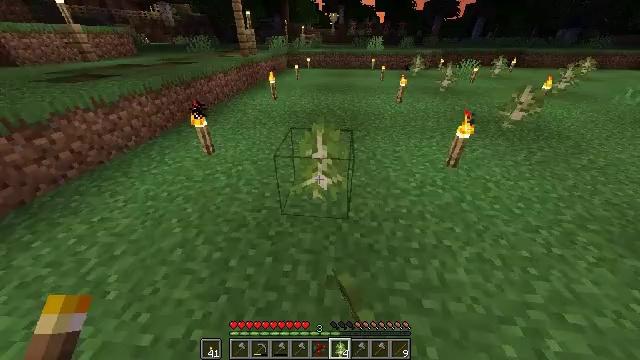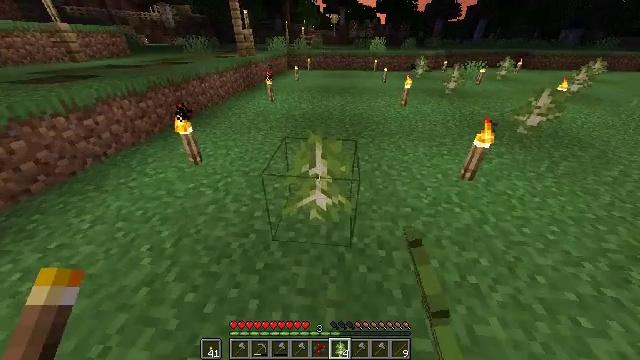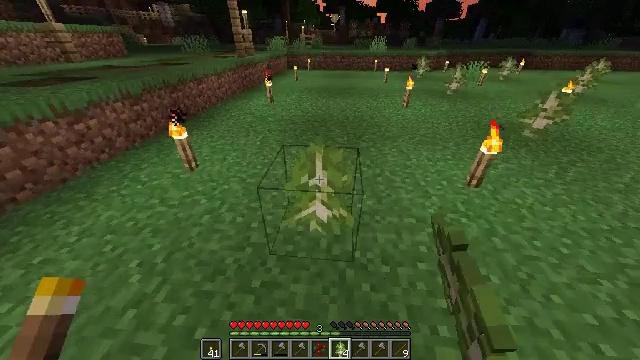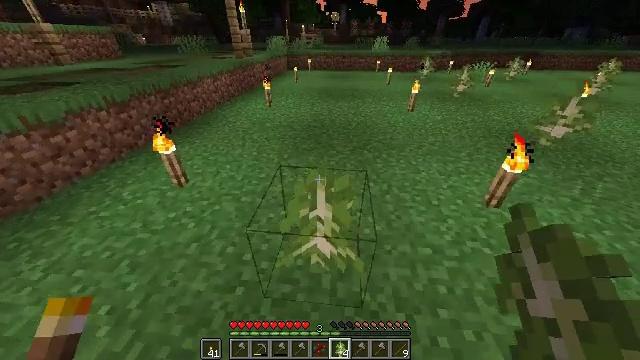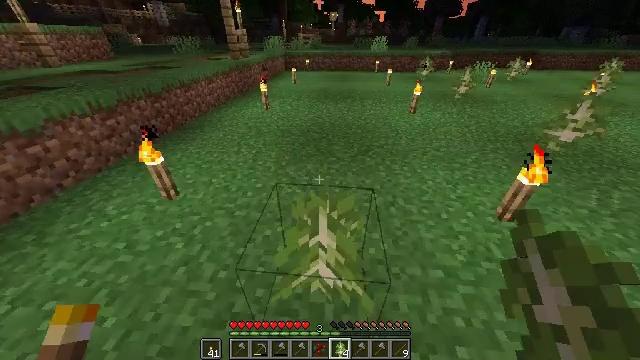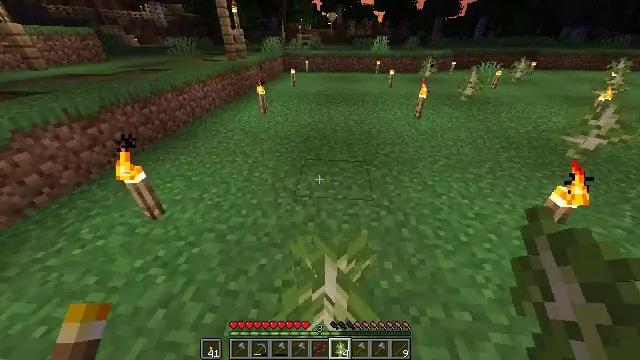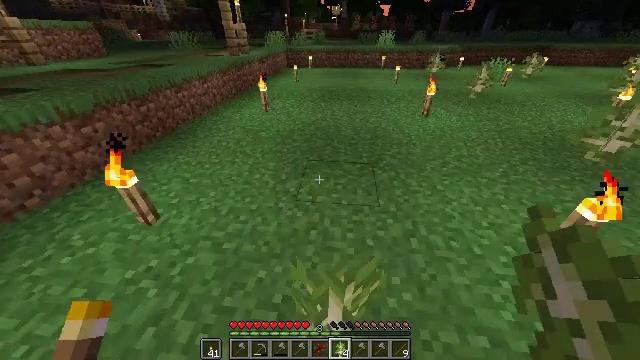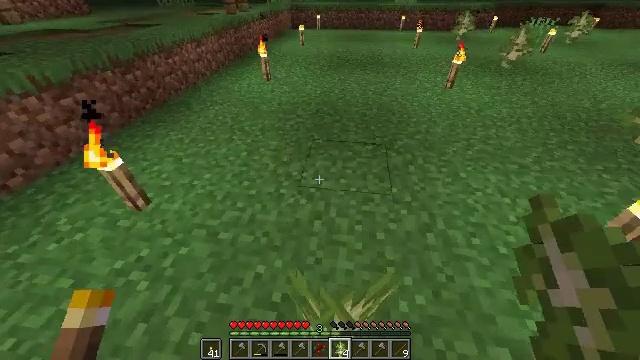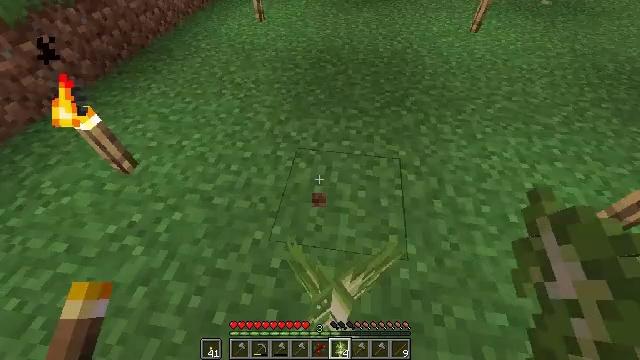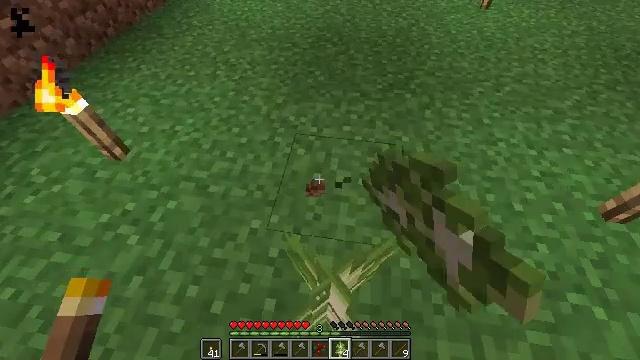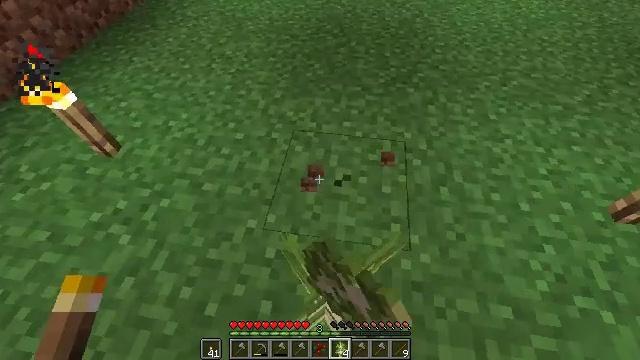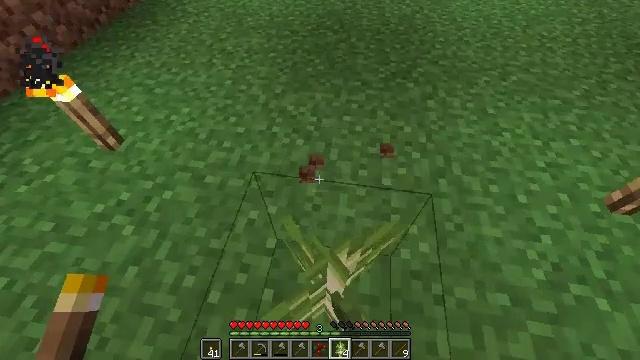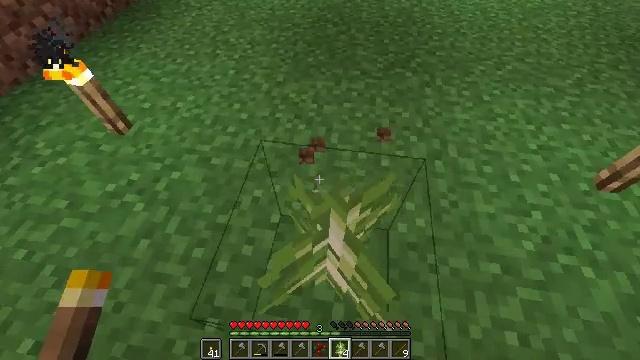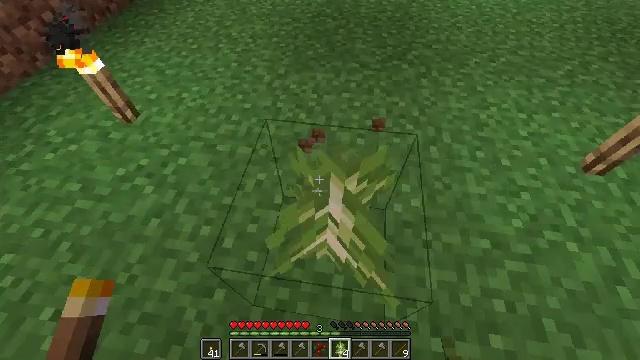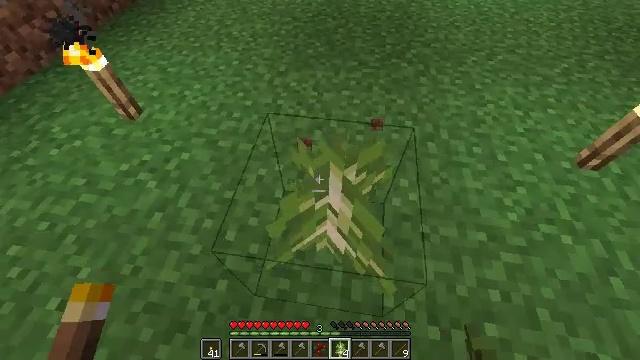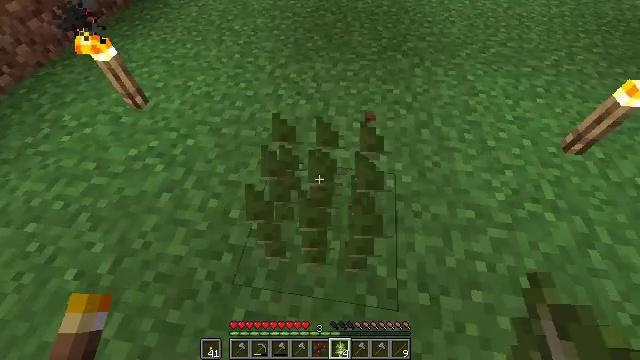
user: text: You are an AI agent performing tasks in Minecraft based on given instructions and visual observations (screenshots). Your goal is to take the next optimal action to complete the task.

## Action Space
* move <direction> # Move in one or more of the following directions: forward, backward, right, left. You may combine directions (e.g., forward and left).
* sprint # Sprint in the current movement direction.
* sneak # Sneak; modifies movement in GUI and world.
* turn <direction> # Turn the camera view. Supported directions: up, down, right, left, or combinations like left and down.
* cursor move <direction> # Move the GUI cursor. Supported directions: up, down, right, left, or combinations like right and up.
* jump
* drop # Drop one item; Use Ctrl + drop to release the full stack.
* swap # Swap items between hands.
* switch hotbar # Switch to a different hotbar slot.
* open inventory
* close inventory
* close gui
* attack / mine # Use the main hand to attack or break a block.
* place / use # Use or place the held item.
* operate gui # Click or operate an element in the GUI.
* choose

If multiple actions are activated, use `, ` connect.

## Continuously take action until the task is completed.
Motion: motion action
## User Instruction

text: Harvest the birch sapling for later use.
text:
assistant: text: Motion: move forward
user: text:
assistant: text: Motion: move forward
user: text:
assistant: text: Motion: move forward
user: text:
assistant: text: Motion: move forward
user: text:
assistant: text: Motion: move forward
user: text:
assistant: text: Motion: turn down
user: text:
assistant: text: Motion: turn left and down
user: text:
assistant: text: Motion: turn down, attack / mine
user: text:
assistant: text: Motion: turn down, attack / mine
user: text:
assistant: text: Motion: attack / mine
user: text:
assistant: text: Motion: move back
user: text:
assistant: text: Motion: move back
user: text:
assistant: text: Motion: move back
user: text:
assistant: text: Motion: move back
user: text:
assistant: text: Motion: move back, attack / mine
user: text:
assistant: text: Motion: move back, attack / mine
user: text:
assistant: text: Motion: move back, attack / mine
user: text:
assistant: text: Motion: move back, turn up
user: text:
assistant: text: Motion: move back, turn up
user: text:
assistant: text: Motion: no_op